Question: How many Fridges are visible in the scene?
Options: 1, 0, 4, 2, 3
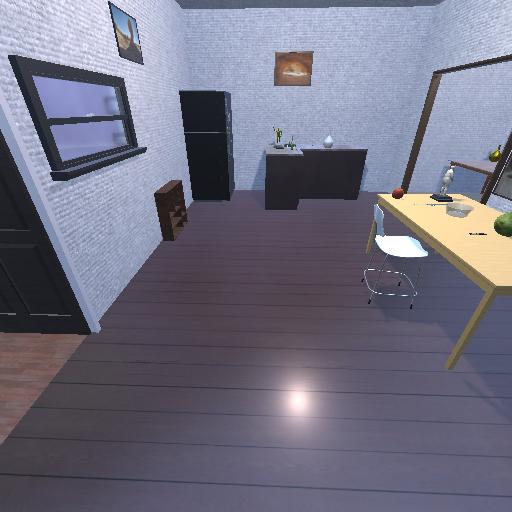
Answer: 1